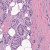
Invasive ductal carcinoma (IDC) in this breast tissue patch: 1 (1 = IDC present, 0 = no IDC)